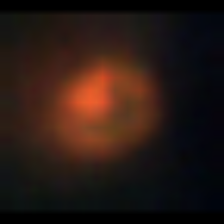
Taxon: NanoPlankton
Group: Other